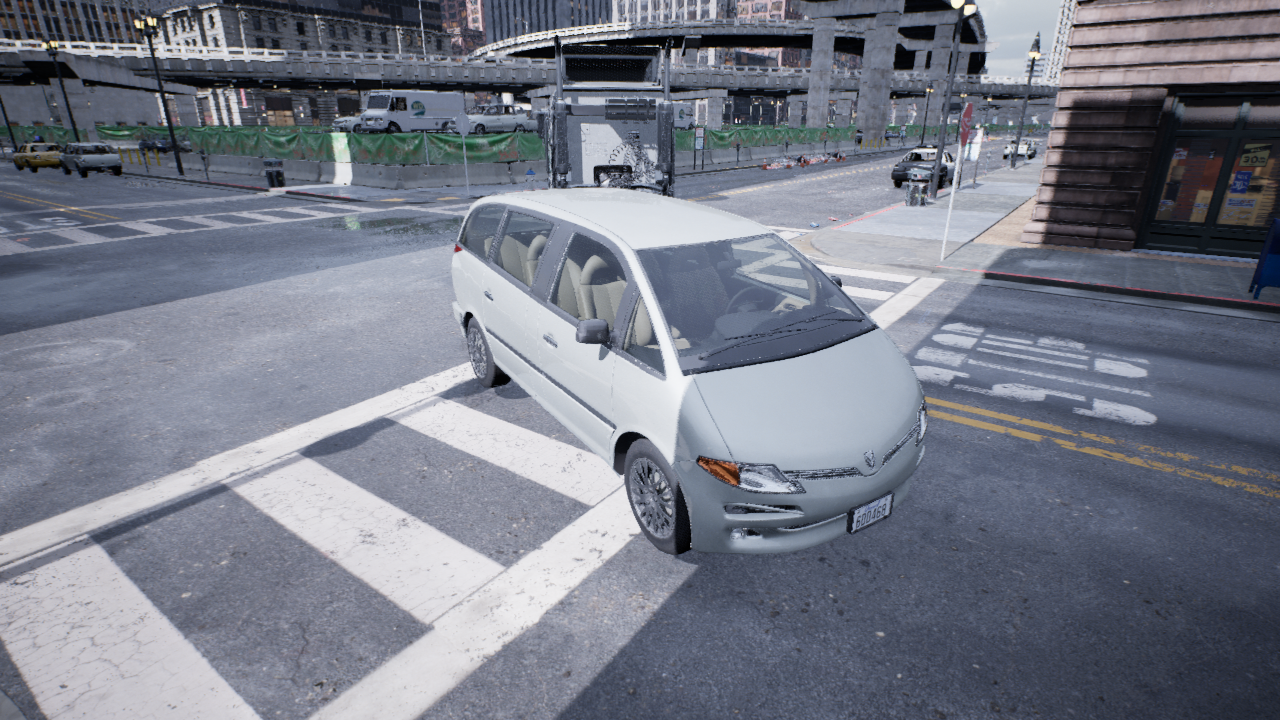
Venue: intersection
Lighting: overcast
Vehicle rig: minivan